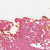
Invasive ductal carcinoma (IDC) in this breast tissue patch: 0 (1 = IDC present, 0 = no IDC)